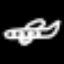
Label: airplane